Interaction volume radius: 10 \u00c5
Interaction volume height: 35 \u00c5
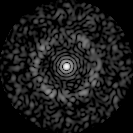
Disorder parameter: 0.826